Interaction volume radius: 5 \u00c5
Interaction volume height: 30 \u00c5
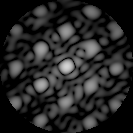
Disorder parameter: 0.3061